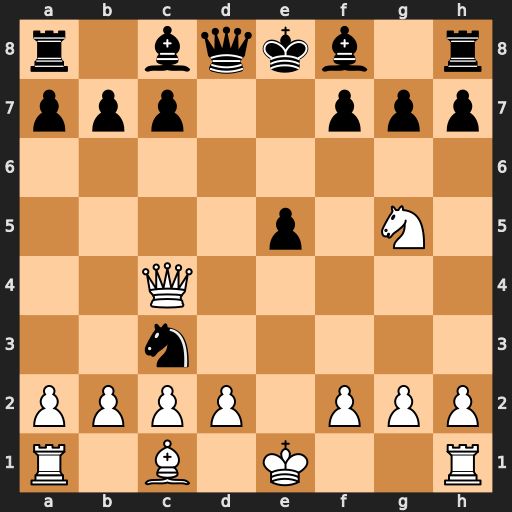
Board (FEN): r1bqkb1r/ppp2ppp/8/4p1N1/2Q5/2n5/PPPP1PPP/R1B1K2R
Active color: w
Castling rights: KQkq
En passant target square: -
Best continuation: Qxf7#